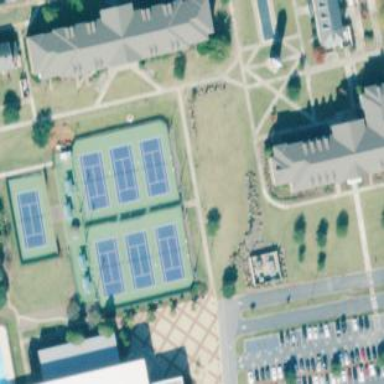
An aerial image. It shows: Sports centre with focus on tennis.